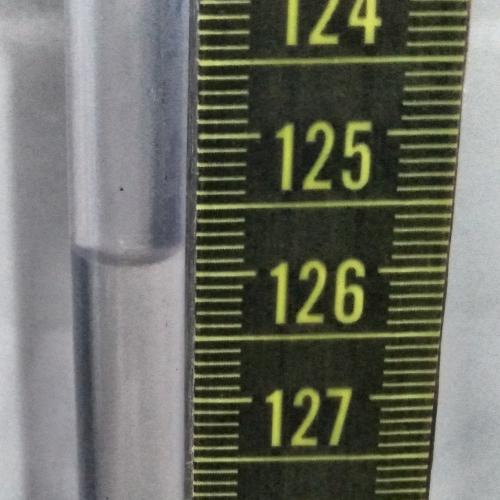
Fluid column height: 125.9 cm